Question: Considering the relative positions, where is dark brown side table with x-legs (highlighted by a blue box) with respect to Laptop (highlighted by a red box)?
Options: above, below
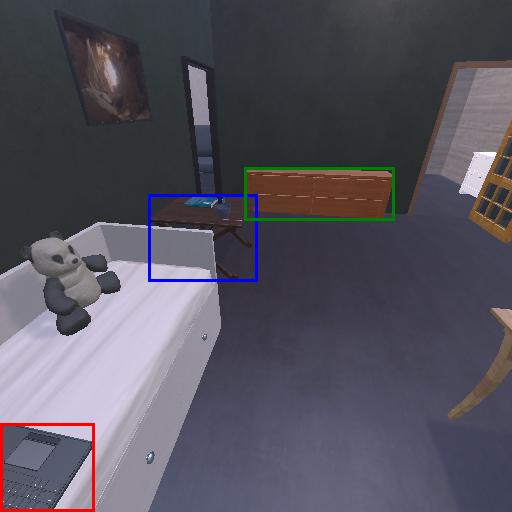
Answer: above